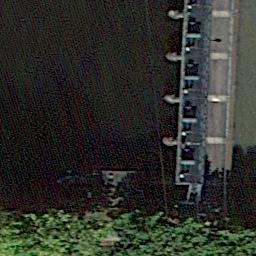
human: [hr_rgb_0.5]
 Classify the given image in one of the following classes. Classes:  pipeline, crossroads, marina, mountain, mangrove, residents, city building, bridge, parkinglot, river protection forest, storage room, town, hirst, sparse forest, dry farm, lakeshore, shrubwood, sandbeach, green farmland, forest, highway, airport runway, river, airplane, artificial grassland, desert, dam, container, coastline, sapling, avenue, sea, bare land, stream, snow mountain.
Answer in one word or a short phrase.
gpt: dam